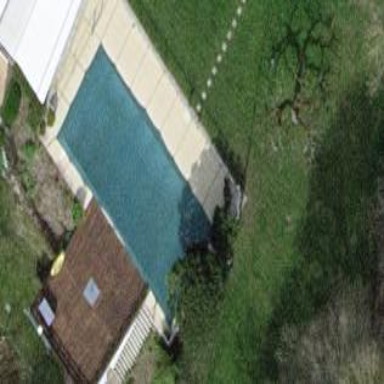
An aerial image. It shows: Swimming pool located in leisure land.